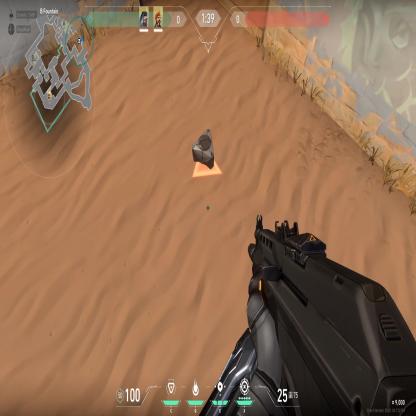
Label: dropped spike